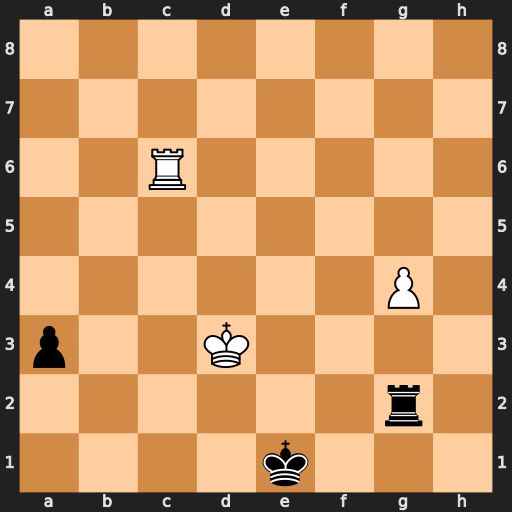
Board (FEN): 8/8/2R5/8/6P1/p2K4/6r1/4k3
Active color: w
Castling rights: -
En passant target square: -
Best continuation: Rc1+ Kf2 Rc2+ Kg3 Rxg2+